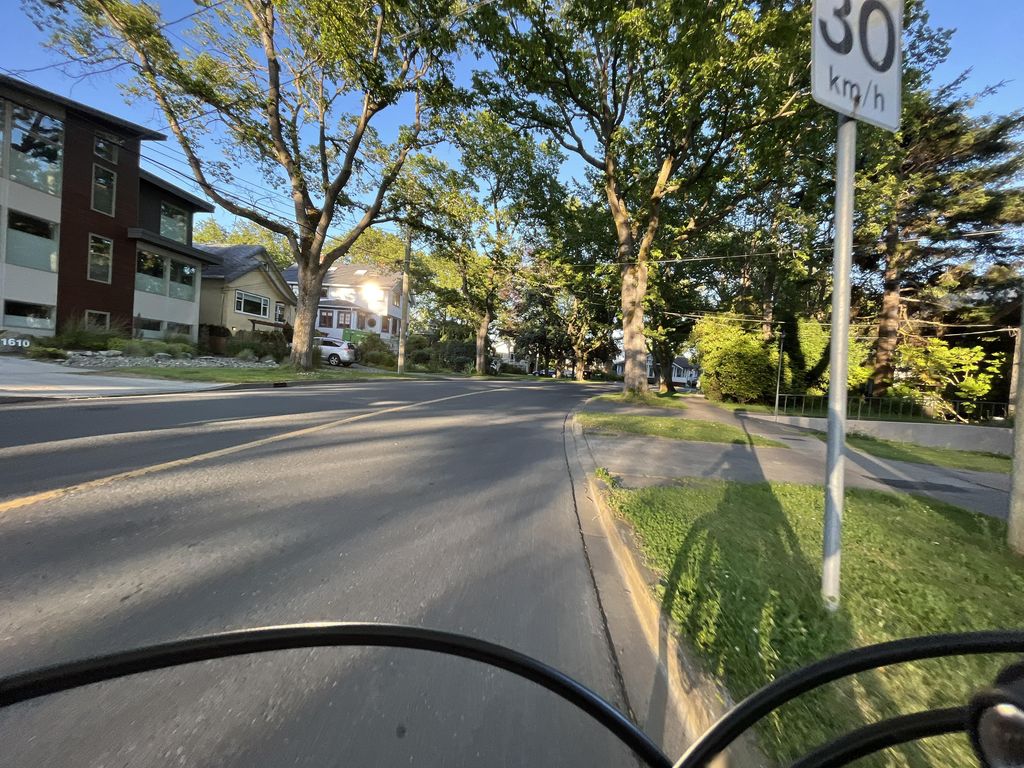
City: victoria